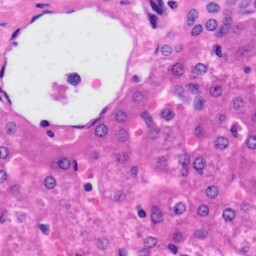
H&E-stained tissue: Liver